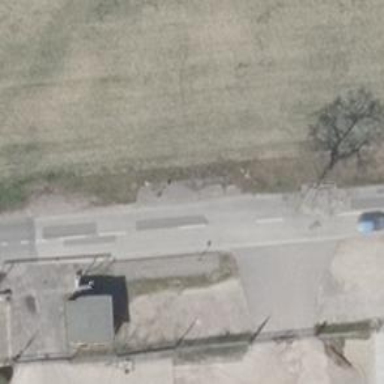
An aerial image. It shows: Tertiary road with asphalt surface.